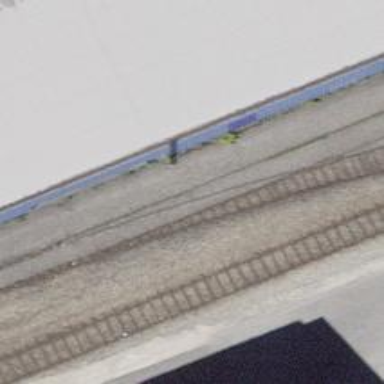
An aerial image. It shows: Railway spur service.